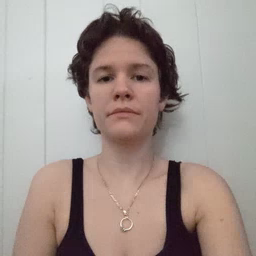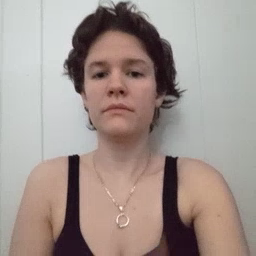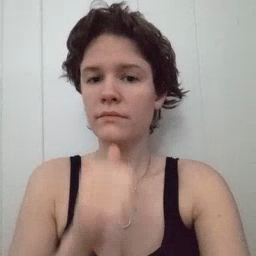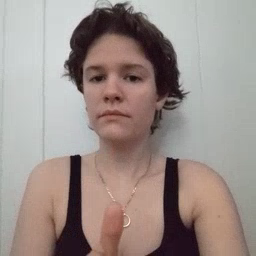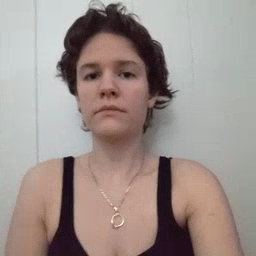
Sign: not